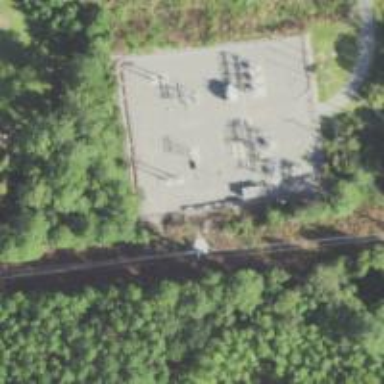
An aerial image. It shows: Power pole.